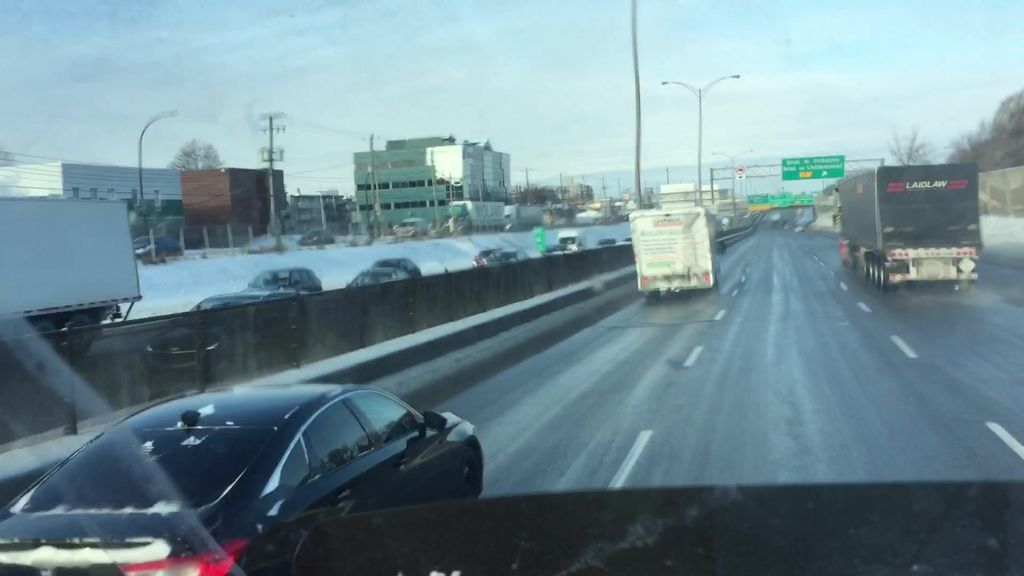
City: montreal